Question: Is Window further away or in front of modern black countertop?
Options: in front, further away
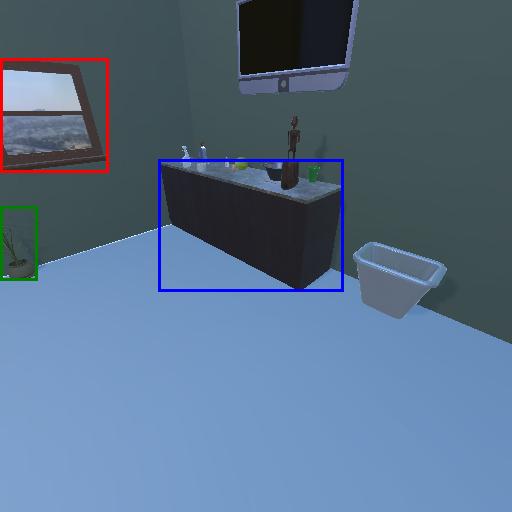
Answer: in front